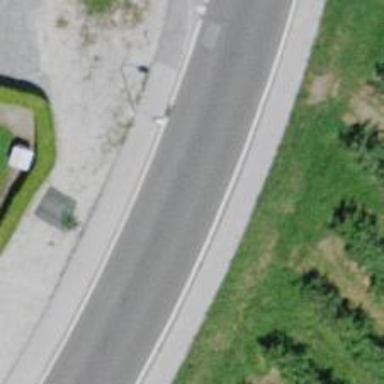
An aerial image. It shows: Tertiary road with asphalt surface and traffic calming measures.